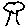
Label: tree